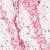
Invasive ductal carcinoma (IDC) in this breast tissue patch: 0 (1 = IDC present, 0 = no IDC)